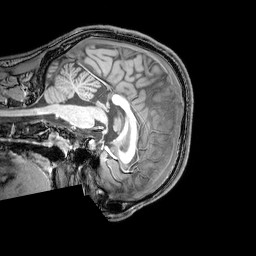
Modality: T1w
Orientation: sagittal
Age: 25
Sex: male
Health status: healthy
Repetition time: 0.081 s
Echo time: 0.037 s